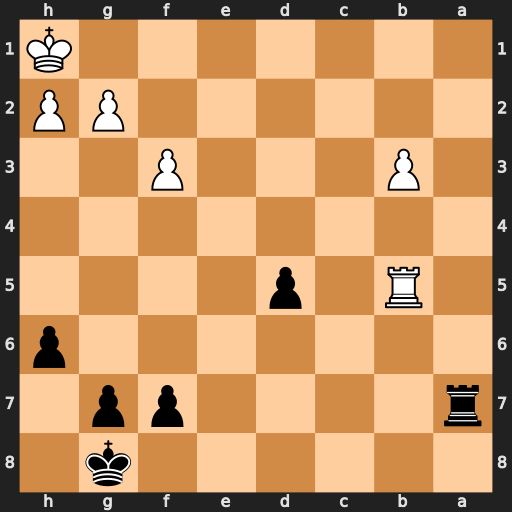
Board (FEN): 6k1/r4pp1/7p/1R1p4/8/1P3P2/6PP/7K
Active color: b
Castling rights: -
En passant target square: -
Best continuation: Ra1#